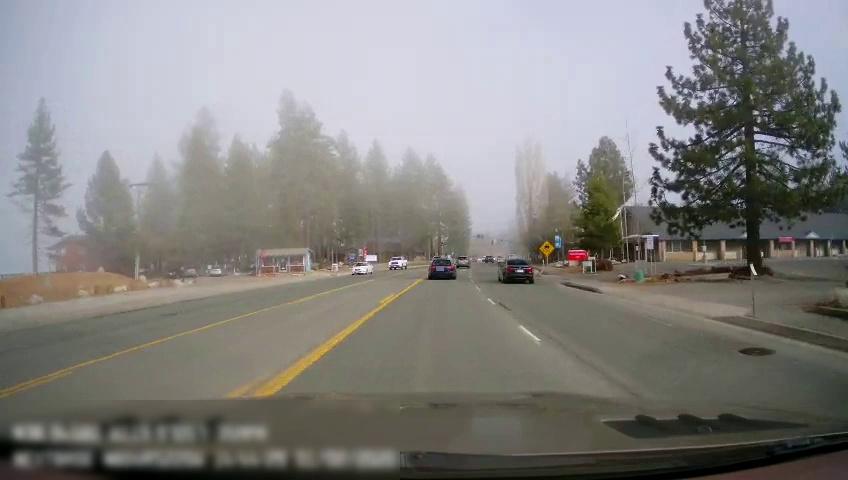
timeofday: Day
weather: Sunny
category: Drivable Space
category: Vehicles | Car
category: Vehicles | Car
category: Vehicles | Car
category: Vehicles | Truck
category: Vehicles | Car
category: Vehicles | Car
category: Lanes | Opposite Lane
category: Lanes | Current Lane
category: Lanes | Current Lane
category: Traffic | Signs